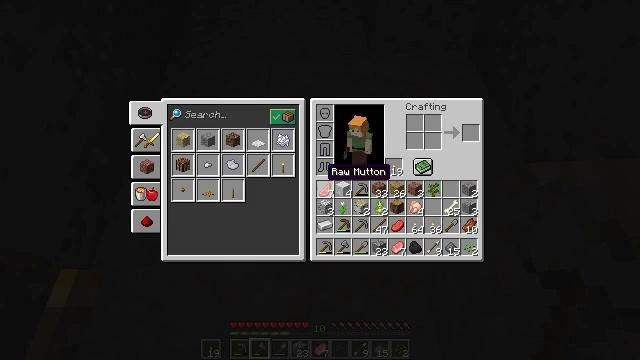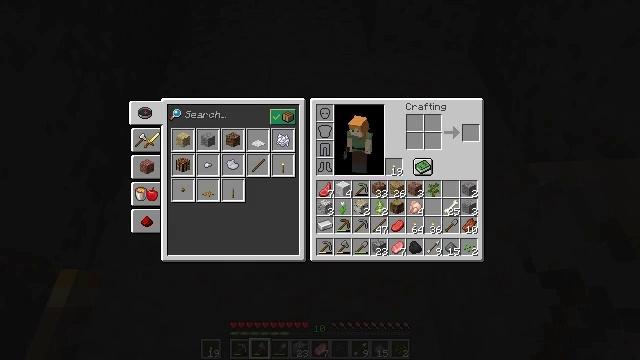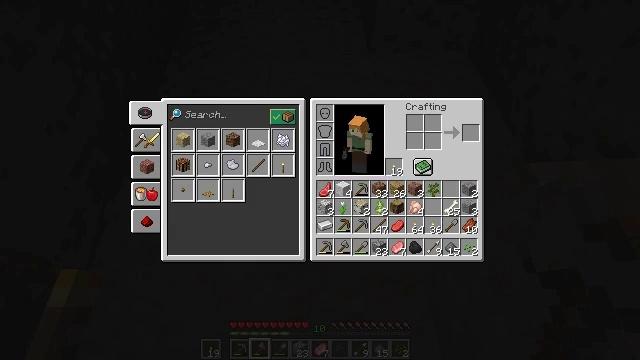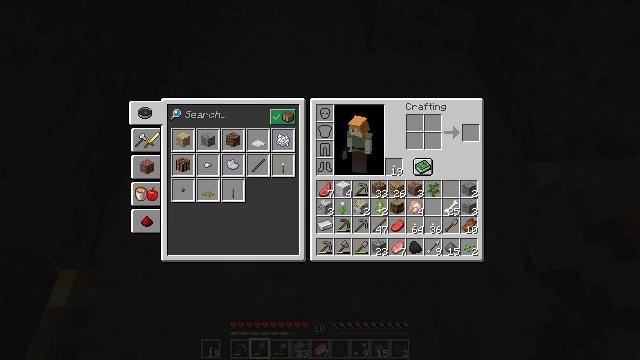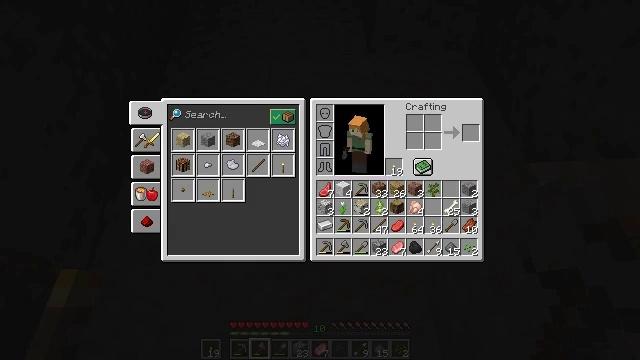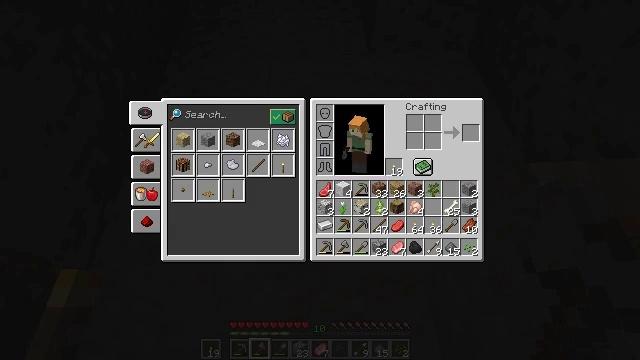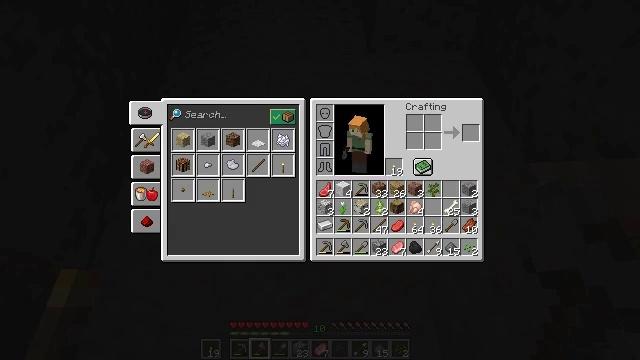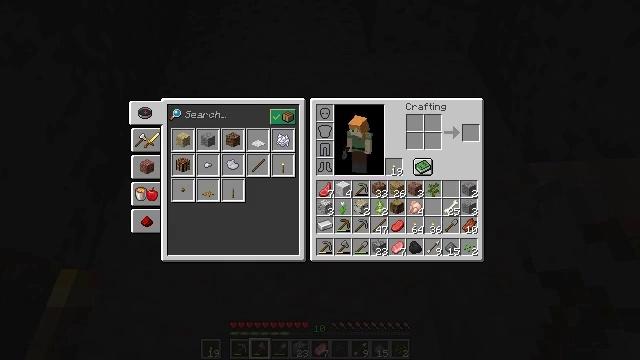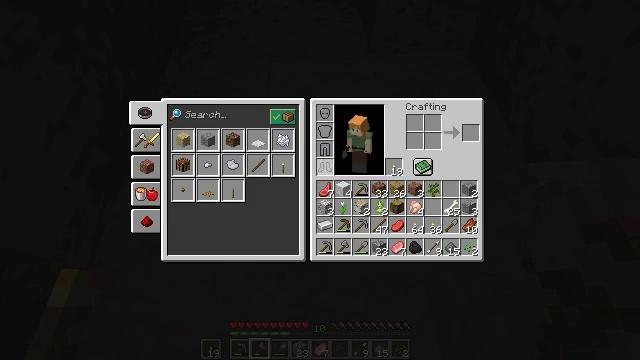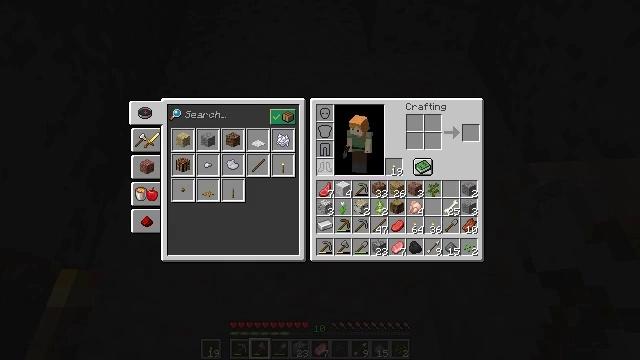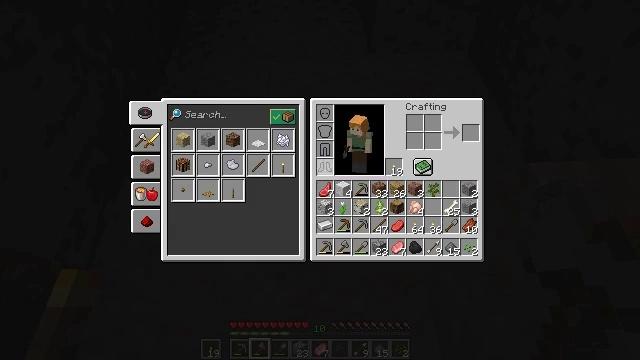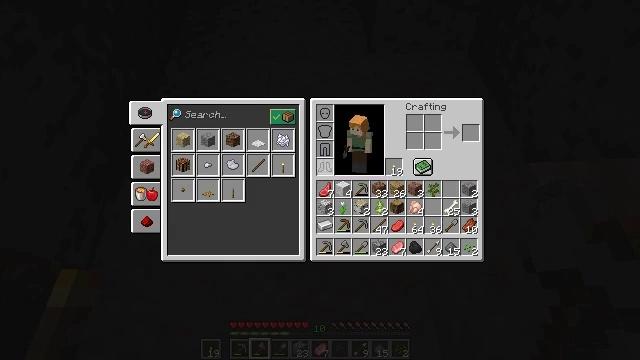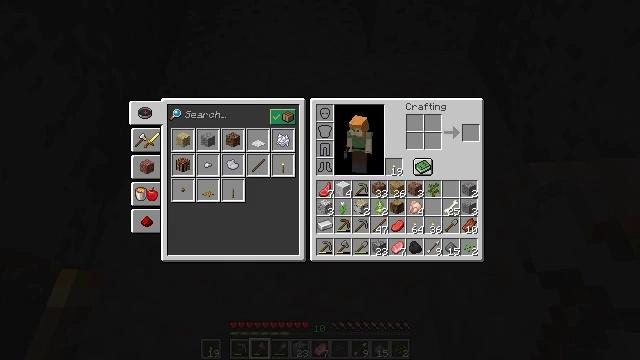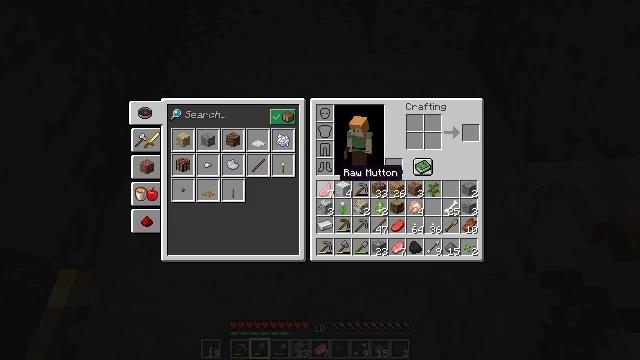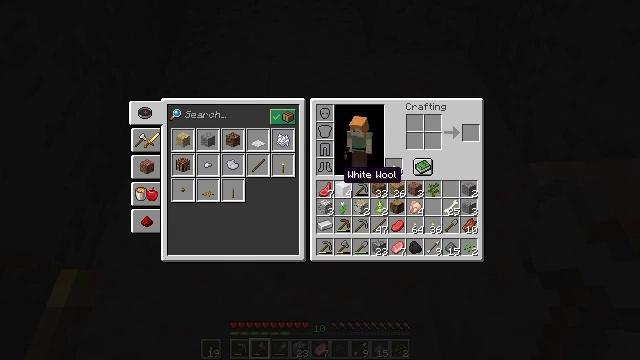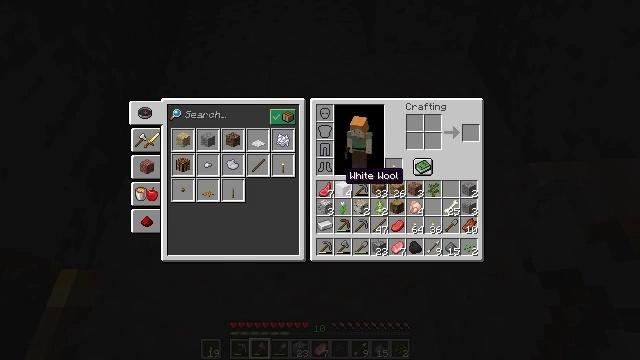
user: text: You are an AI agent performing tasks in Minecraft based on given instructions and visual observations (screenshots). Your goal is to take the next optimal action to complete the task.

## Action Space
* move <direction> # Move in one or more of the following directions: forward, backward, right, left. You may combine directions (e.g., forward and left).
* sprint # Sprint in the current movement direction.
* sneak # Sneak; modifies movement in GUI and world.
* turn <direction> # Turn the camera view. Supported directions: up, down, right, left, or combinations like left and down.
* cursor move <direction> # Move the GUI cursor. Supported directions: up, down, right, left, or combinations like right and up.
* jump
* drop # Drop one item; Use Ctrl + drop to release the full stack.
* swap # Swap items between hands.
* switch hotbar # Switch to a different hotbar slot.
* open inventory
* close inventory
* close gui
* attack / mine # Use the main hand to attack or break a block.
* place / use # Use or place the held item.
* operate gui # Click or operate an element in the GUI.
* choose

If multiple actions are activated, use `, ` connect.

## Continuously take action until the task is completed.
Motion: motion action
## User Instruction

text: Remove a dirt block from the inventory.
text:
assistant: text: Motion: cursor move left
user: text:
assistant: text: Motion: no_op
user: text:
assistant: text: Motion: no_op
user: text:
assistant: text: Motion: no_op
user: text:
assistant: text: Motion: no_op
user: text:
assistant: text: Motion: no_op
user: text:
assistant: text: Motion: cursor move up
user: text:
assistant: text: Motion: no_op
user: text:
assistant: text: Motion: no_op
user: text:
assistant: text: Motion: no_op
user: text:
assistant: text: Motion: cursor move down
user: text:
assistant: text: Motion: no_op
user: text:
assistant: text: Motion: no_op
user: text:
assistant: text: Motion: no_op
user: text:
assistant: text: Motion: no_op
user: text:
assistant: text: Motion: no_op
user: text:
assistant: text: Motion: no_op
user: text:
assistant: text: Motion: no_op
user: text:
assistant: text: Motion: no_op
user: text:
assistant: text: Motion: no_op
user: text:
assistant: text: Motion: no_op
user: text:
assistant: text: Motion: no_op
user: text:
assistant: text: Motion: no_op
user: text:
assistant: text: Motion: no_op
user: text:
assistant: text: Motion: no_op
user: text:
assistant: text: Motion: no_op
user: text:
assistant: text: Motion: no_op
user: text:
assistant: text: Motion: cursor move right and up
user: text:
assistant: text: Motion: no_op
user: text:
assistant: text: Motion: no_op